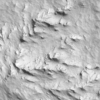
Label: not_dusty